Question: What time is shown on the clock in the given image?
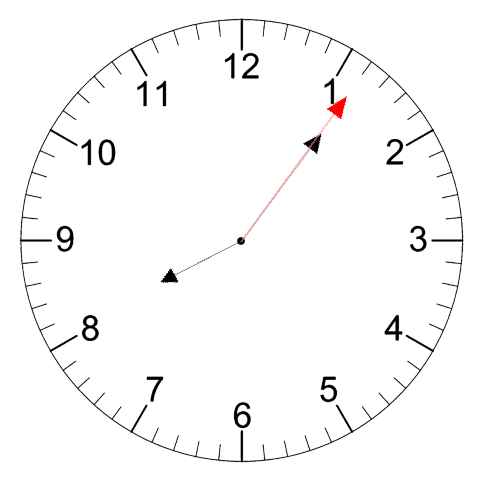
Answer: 08:06:06